Question: I am obtaining a feed from my camera and an example frame from it looks as follows

The frame consists of a boundary and a moving object. I have the following questions.
1) How do I dynamically detect the boundary efficiently? The boundary is guaranteed to be of a different color to the rest of the surroundings.
2) How do I detect the boundary of the moving object efficiently? It is guaranteed to be the only moving object in the frame.
3) How do I determine an intersection between the boundary and the moving object? The boundary and object could be in any shape.
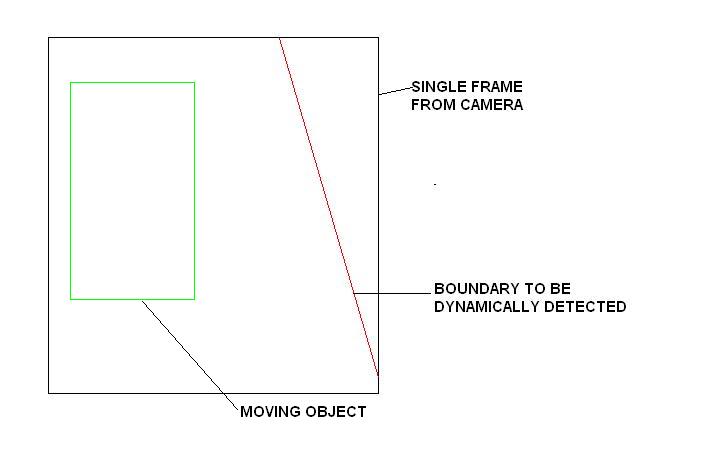
Answer: 1. Use segmentation techniques to find large areas of solid color. Choose, say, the largest solid color region as your boundary. Or, use the Hough transform to find strong lines in the image, and identify the boundary. Create a mask containing white pixels where your boundary region lies, black everywhere else.
2. Use background subtraction. This can be done in a simple way by capturing a reference frame with no objects in the scene, and then just subtracting it from subsequent frames. Create a mask containing white pixels where your object is, black everywhere else.
3. Intersect the masks created in 1 and 2 with a per-element AND operation (or a per-element multiply).